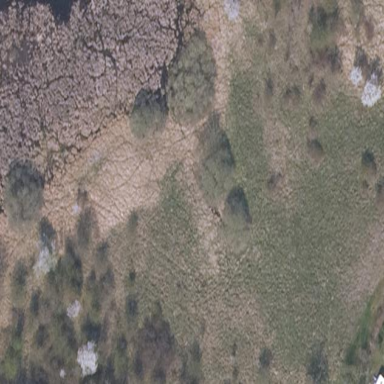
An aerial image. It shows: Landscape covered with heath.